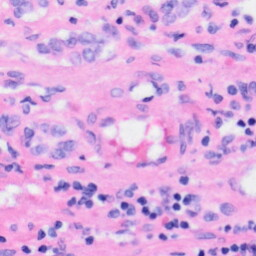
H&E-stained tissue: Liver